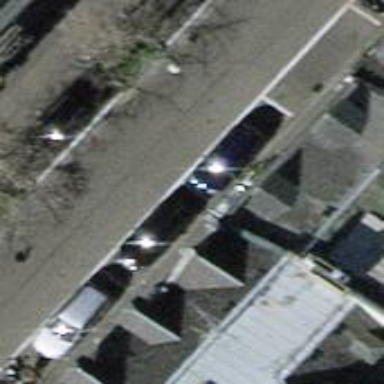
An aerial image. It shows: Parking lane area.